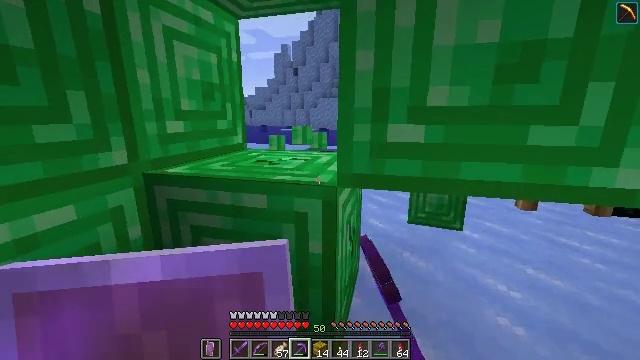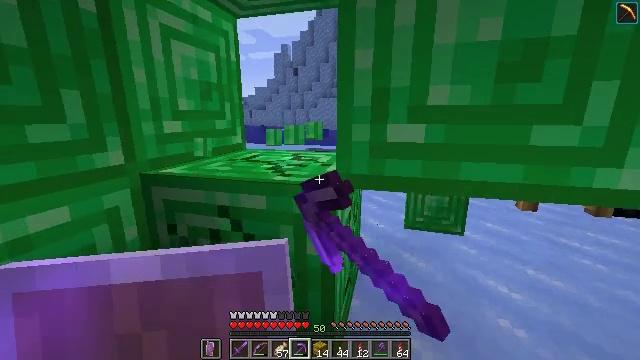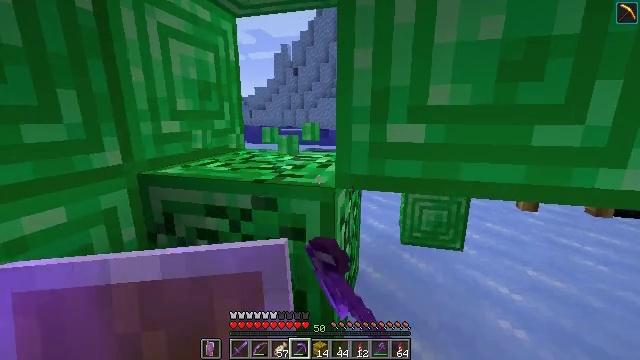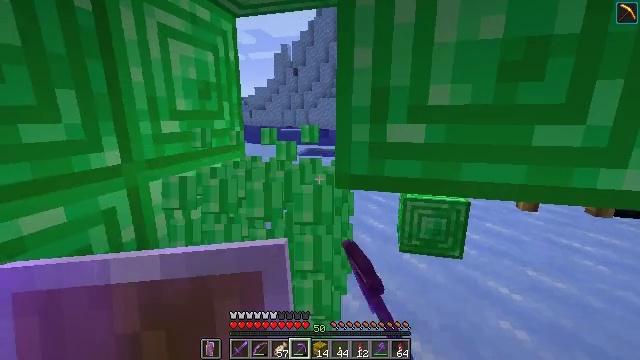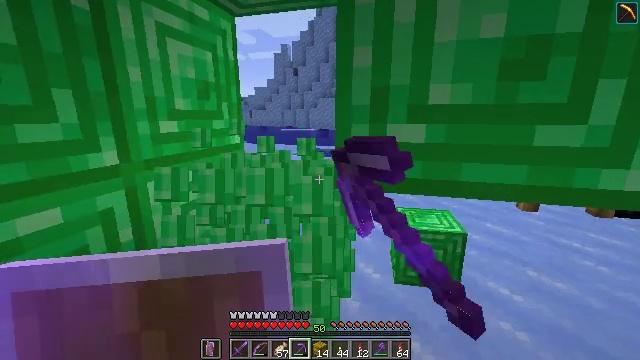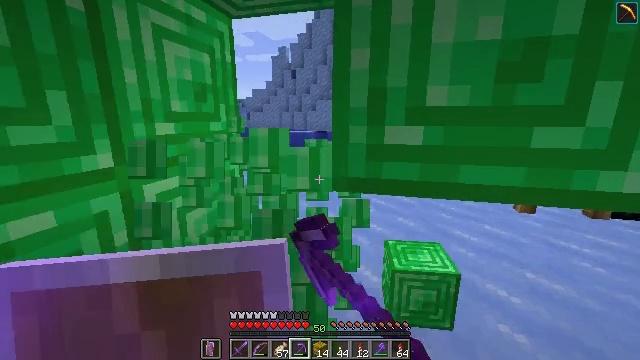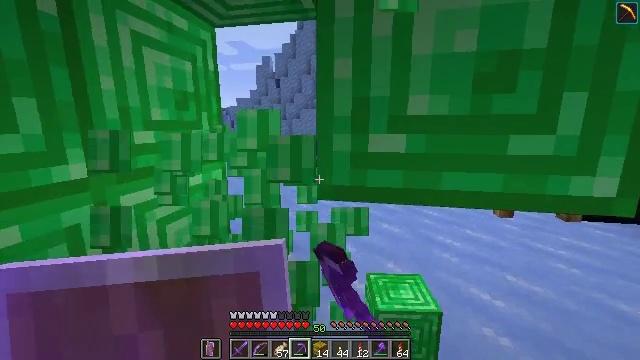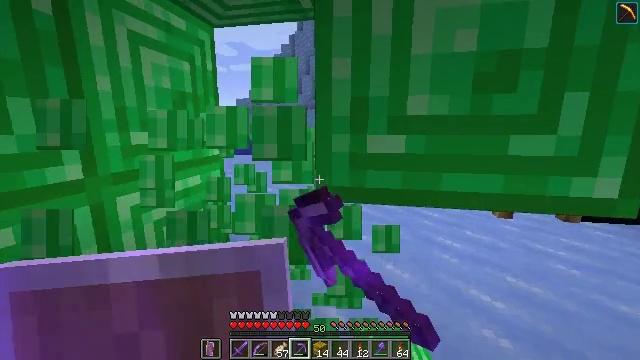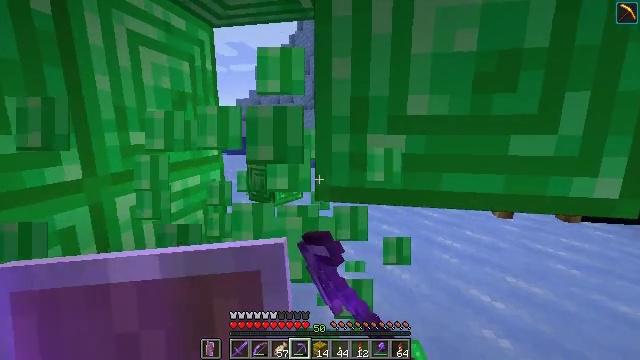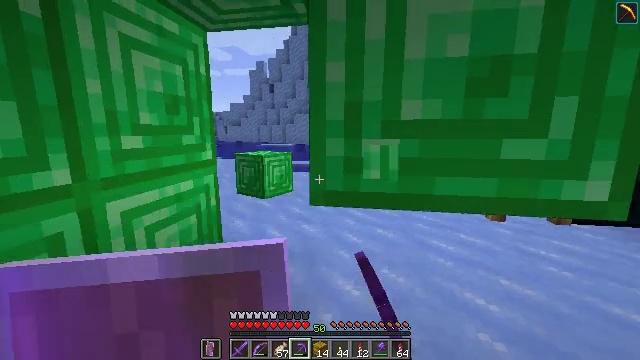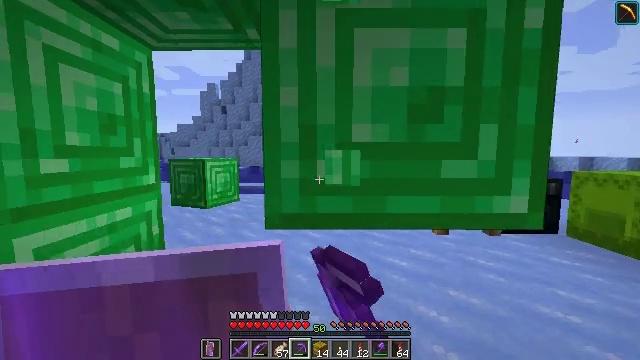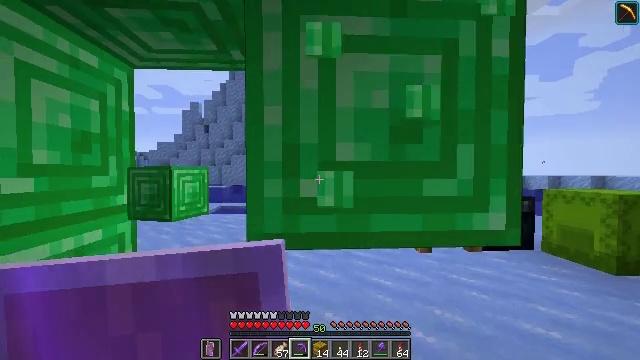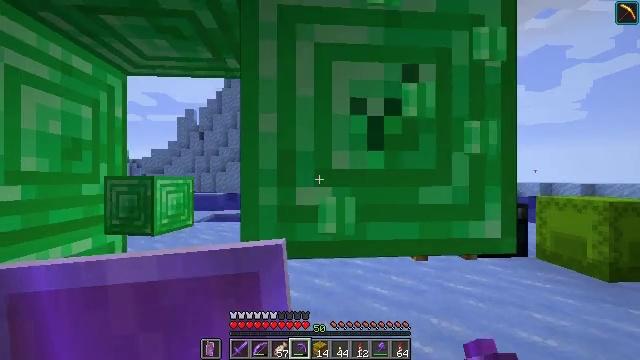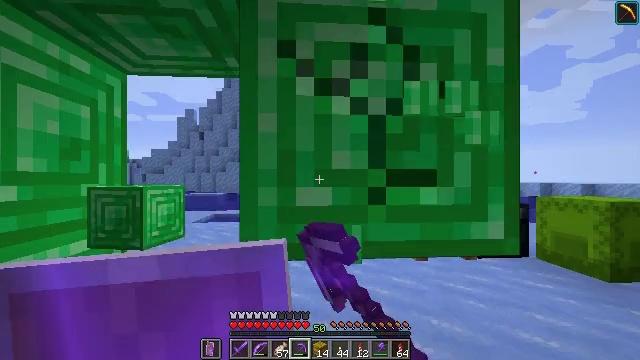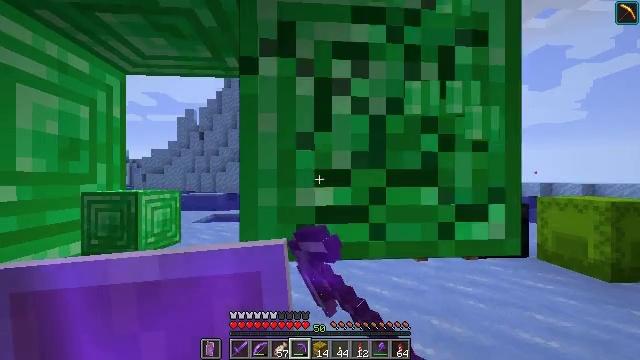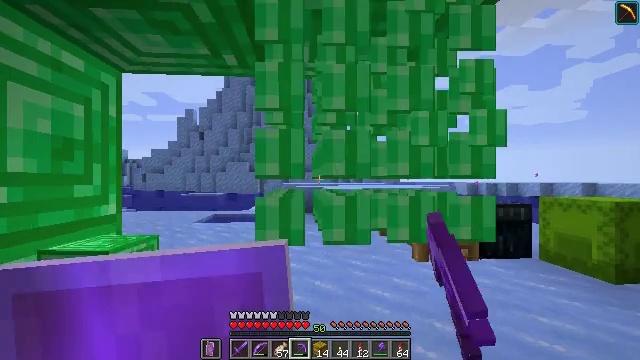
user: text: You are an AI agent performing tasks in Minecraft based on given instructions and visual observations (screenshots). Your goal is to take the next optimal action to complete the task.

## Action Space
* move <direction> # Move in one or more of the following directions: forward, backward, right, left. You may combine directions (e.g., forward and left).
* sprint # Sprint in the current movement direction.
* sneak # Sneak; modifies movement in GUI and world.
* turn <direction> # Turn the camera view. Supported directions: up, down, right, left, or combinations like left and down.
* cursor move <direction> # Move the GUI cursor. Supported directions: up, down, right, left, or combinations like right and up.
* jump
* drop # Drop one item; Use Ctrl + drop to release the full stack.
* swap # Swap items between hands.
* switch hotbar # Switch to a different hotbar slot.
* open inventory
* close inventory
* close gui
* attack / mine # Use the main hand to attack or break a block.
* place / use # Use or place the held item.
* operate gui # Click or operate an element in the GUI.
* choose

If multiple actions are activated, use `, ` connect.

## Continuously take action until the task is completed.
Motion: motion action
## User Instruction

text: Mine the emerald block.
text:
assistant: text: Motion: sneak, attack / mine
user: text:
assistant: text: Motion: sneak, attack / mine
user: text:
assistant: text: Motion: sneak, attack / mine
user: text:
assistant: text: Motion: sneak, attack / mine
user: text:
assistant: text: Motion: sneak, attack / mine
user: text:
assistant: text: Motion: sneak, turn right and up, attack / mine
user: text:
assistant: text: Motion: sneak, attack / mine
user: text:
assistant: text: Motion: sneak, attack / mine
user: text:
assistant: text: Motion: sneak, turn right, attack / mine
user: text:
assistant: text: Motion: sneak, turn right and up, attack / mine
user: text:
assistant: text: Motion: sneak, turn right and up, attack / mine
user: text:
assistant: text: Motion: move forward, sneak, turn right and up, attack / mine
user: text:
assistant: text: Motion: move forward, sneak, attack / mine
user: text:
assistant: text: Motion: move forward, sneak, attack / mine
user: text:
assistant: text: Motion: move forward, sneak, attack / mine
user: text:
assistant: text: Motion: move forward, sneak, attack / mine
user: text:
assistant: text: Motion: move forward, sneak, attack / mine
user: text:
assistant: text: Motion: move forward, sneak, attack / mine
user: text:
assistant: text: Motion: move forward, sneak, attack / mine
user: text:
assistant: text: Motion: move forward, sneak
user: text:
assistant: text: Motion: move forward, sneak, turn left and up
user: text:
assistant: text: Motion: move forward, sneak, turn left and up
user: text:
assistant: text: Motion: move forward and move right, sneak, turn left and up
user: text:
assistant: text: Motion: move forward and move right, sneak
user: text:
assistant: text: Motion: move forward and move right, sneak
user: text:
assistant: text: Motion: move forward and move right, sneak
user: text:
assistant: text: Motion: move forward and move right, sneak
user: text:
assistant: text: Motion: move forward and move right, sneak
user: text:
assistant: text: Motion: move forward and move right, sneak
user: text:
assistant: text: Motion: sneak, turn left